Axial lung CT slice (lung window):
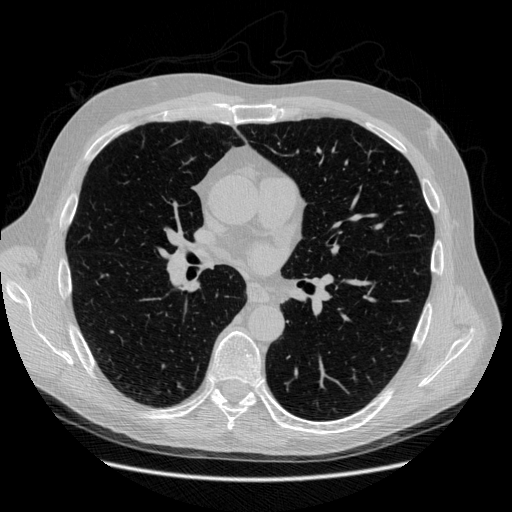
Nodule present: no